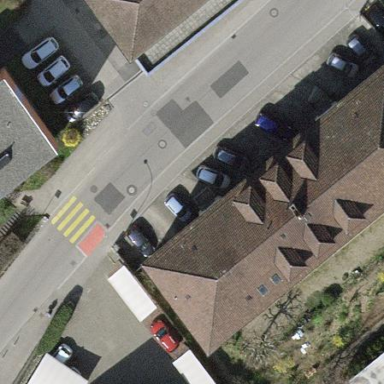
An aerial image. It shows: Hipped roof apartment building.